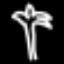
Label: palm tree